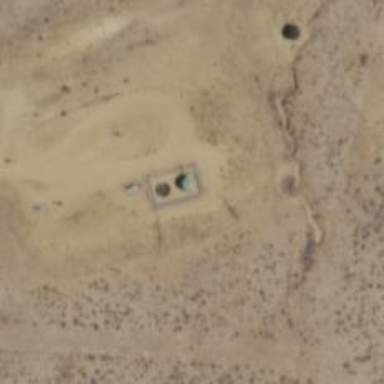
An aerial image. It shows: Storage tank with man-made structure.